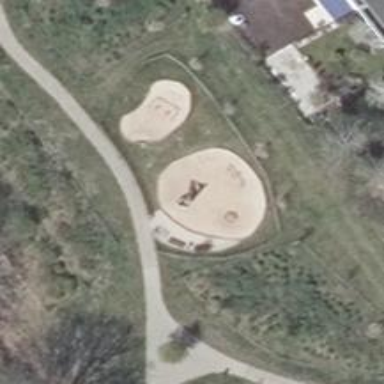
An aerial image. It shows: Playground with specific theme designed for children's enjoyment.